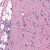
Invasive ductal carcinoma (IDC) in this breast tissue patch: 0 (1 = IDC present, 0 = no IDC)